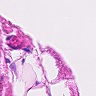
Metastatic tissue present: no